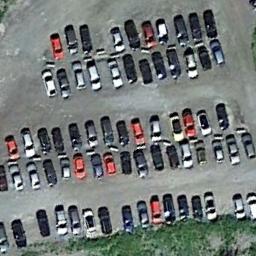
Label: parking_lot